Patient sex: F
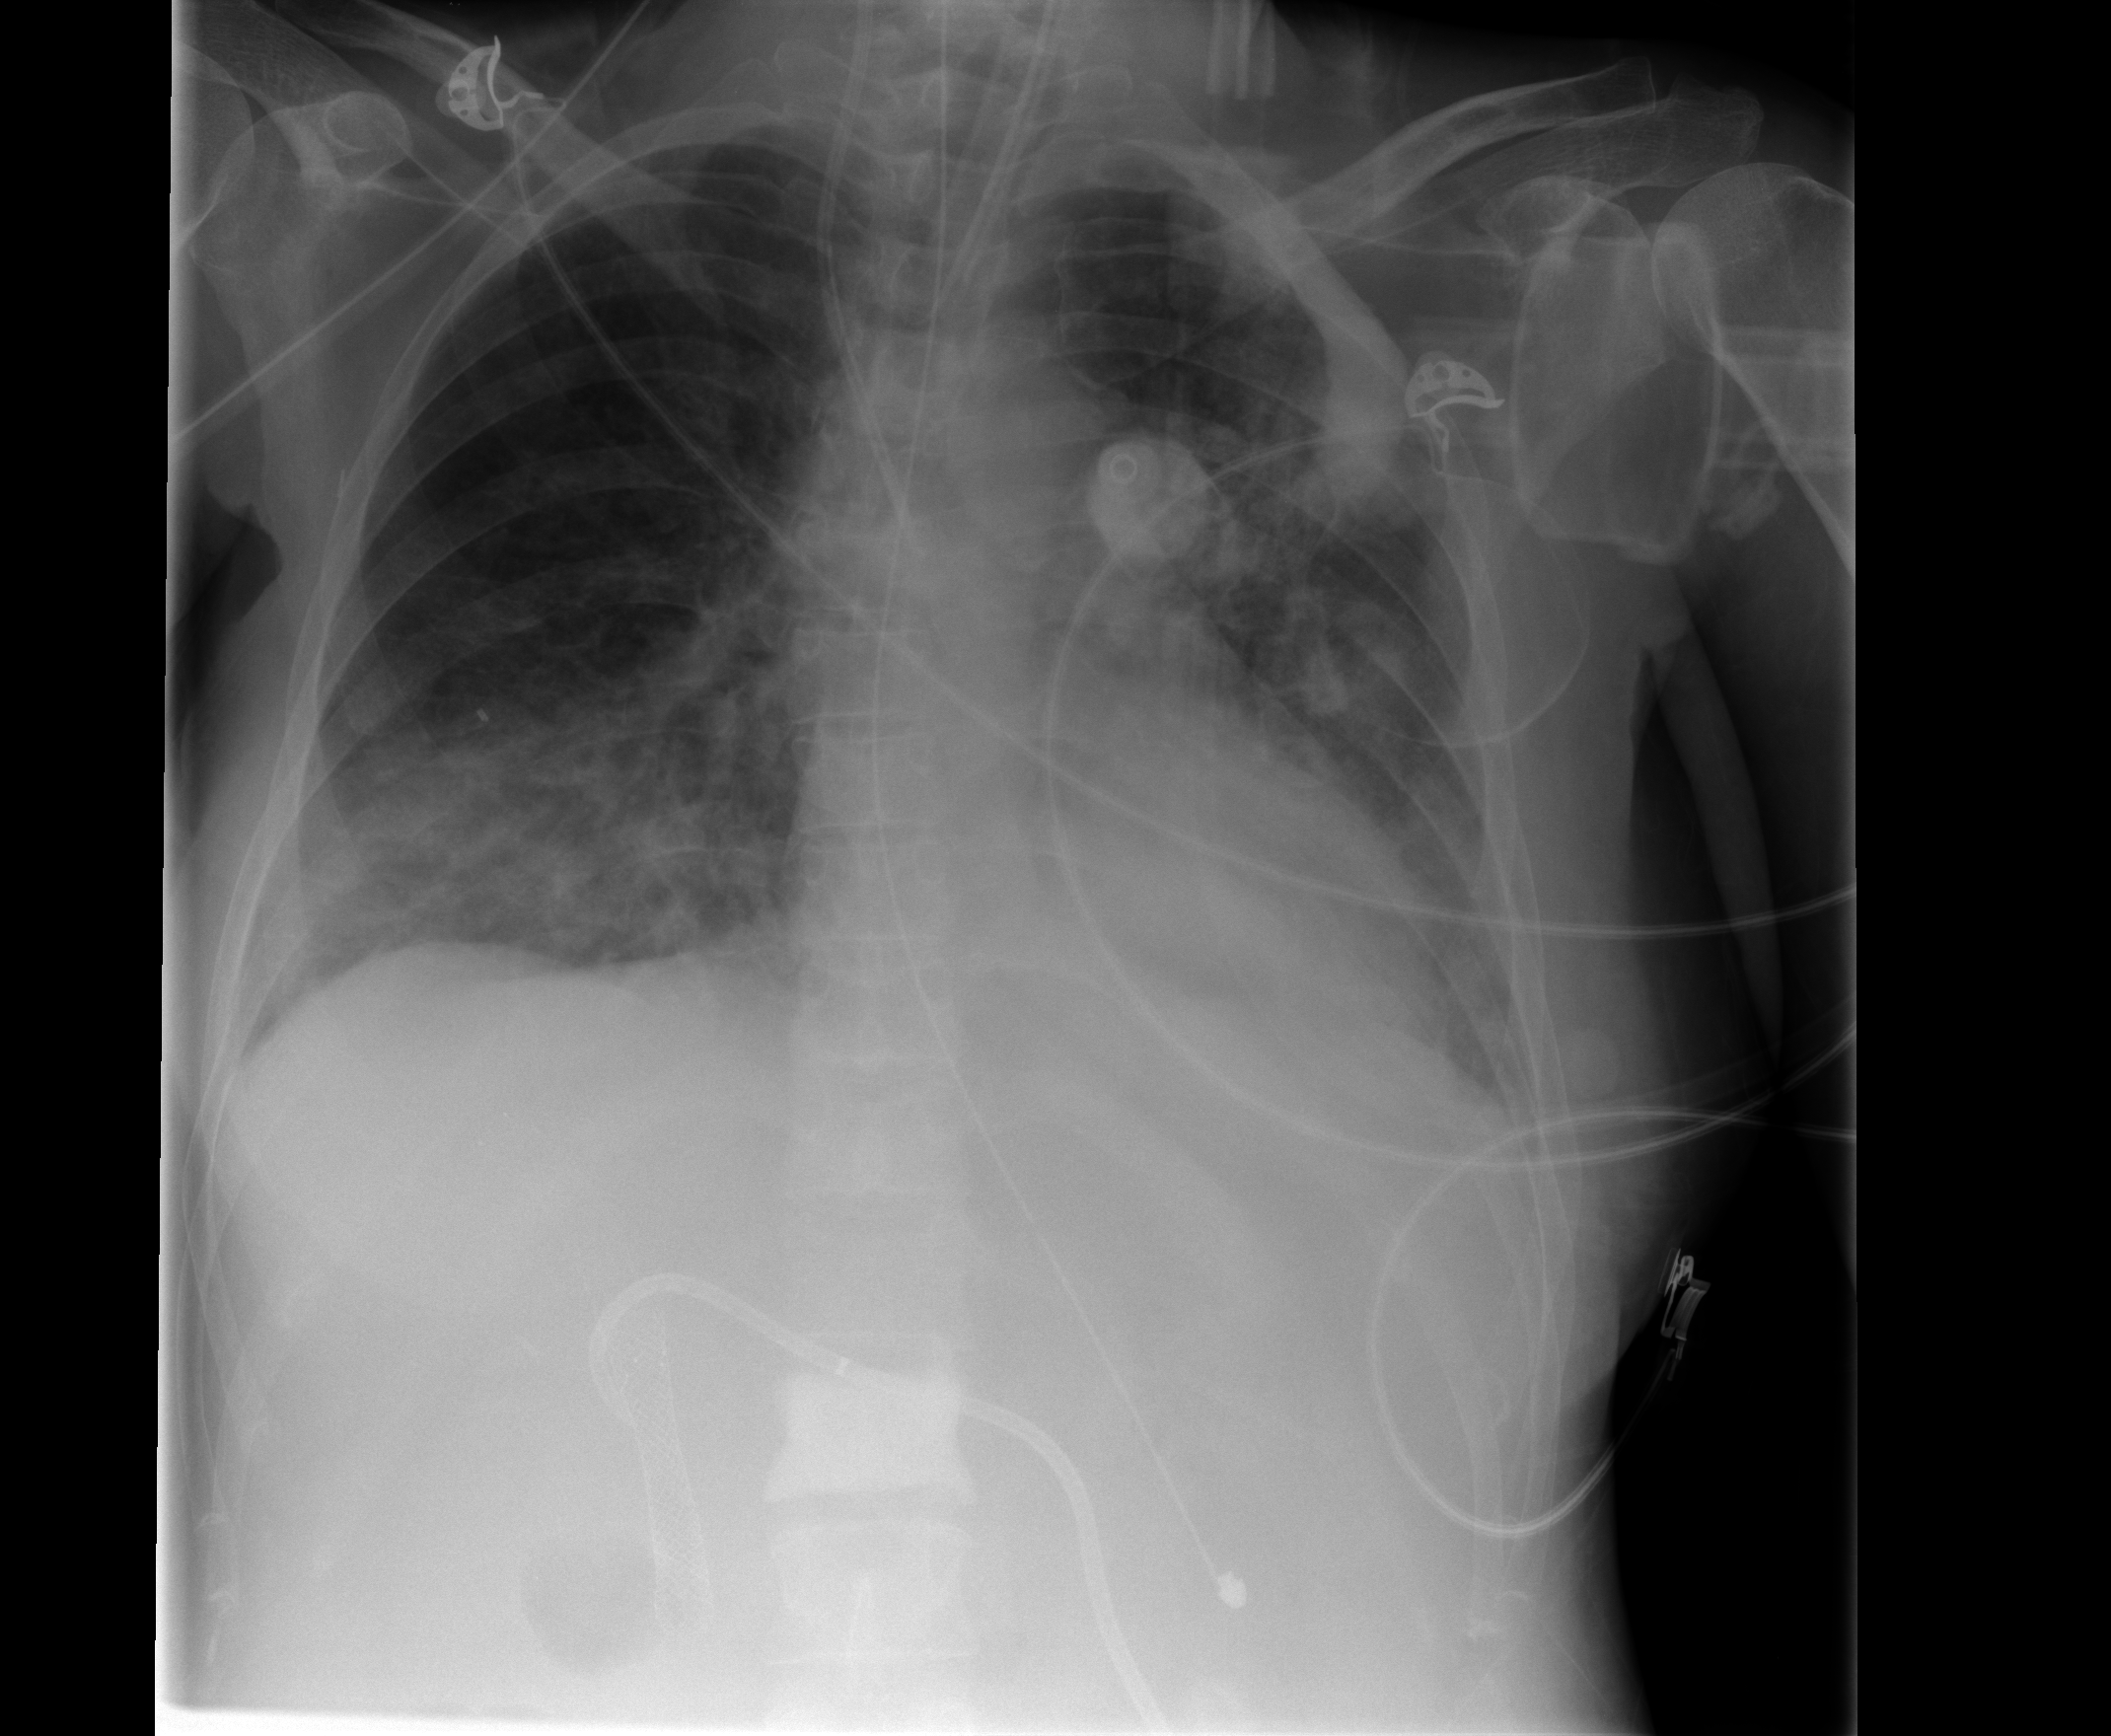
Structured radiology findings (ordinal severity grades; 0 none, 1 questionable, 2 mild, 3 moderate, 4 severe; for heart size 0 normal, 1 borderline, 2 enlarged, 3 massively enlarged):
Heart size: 0
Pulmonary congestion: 0
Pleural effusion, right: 0
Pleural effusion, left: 0
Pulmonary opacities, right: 2
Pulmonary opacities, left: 2
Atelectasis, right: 2
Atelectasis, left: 2